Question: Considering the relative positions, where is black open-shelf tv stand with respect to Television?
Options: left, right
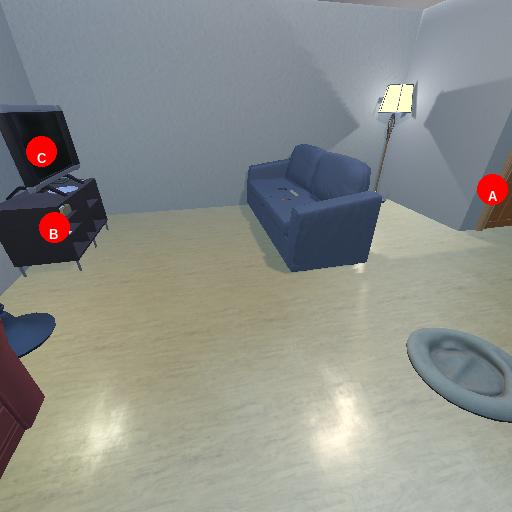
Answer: left